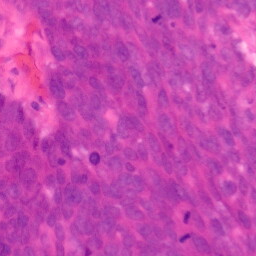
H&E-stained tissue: Colon